Точечное тело массой $m$ и зарядом $q$, удерживаемое в покое, находится в однородном поле тяготения и горизонтальном магнитном поле. По какой траектории будет двигаться тело, если его освободить?
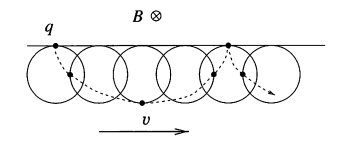
Темы:
T, ★, Механика, Динамика, Движение в магнитном поле, 200 задач